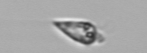
Label: Oxytoxum